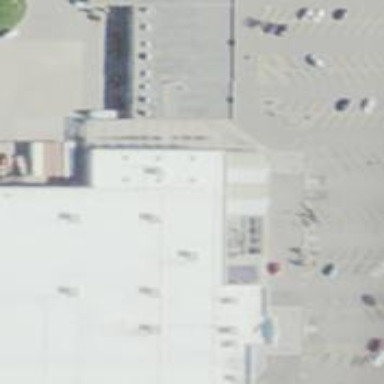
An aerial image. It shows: Building that serves as garden center.